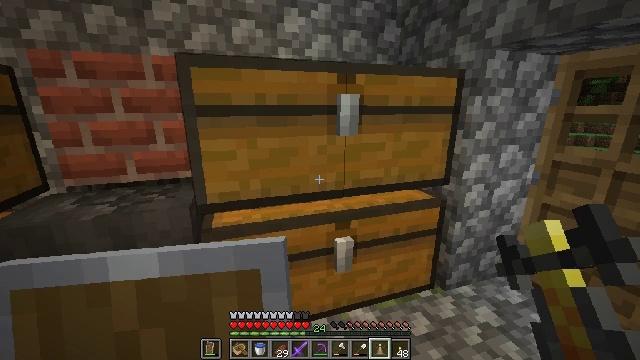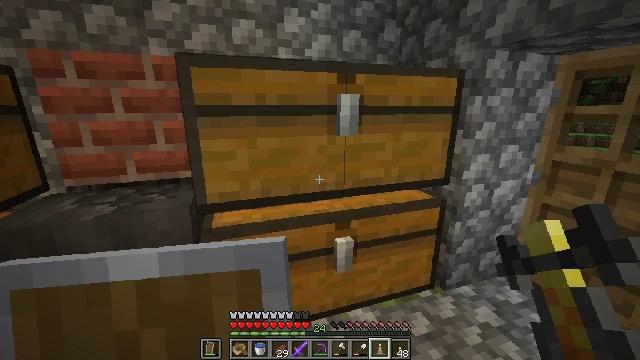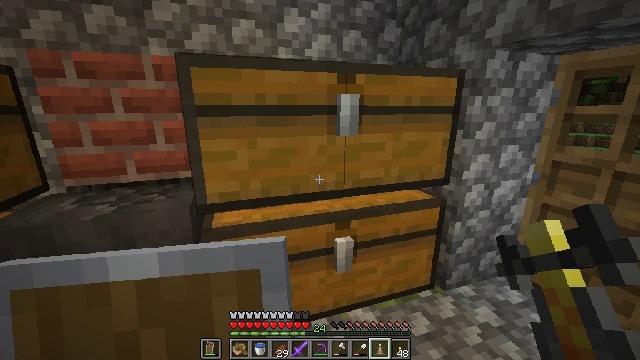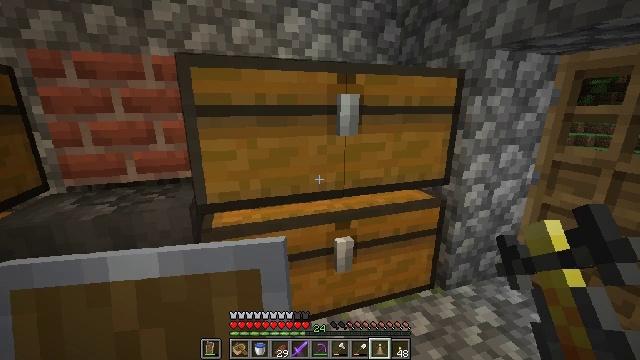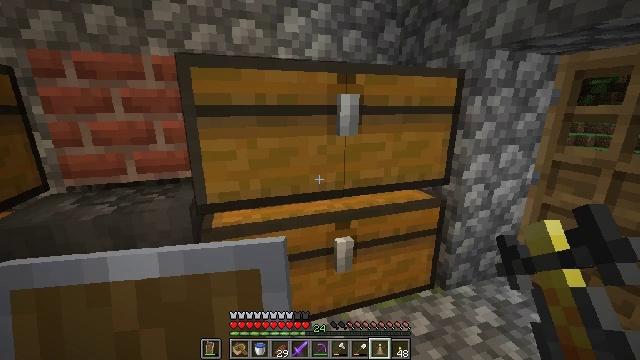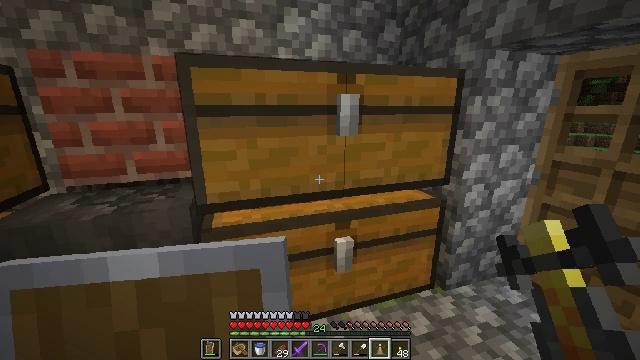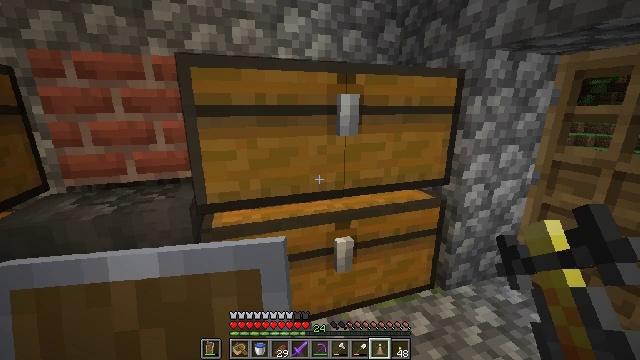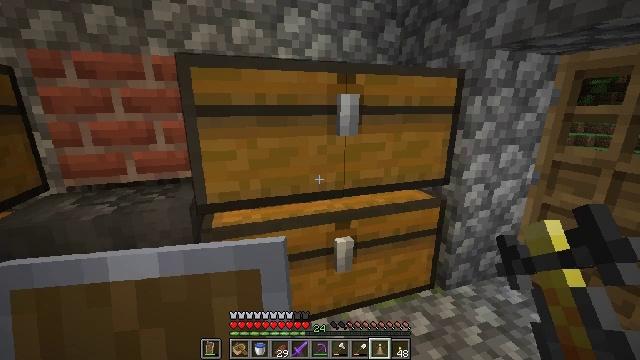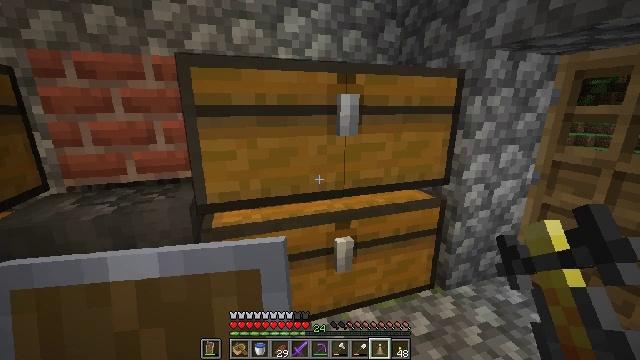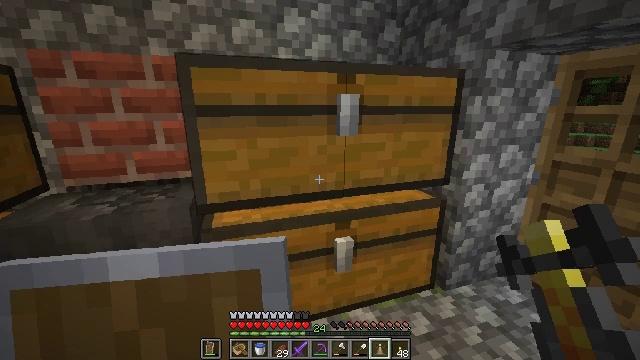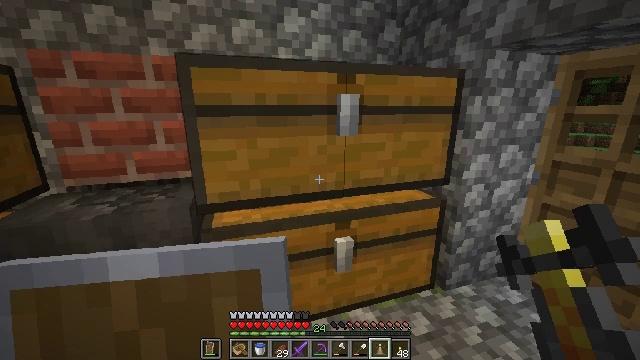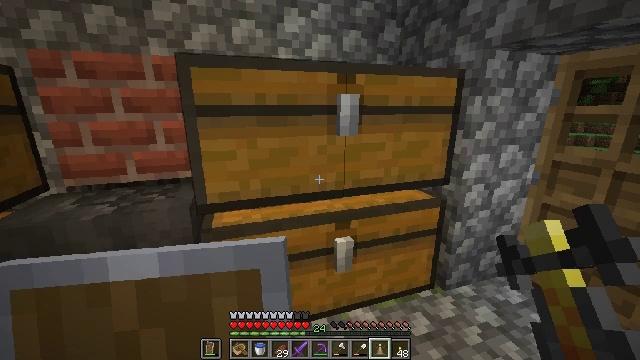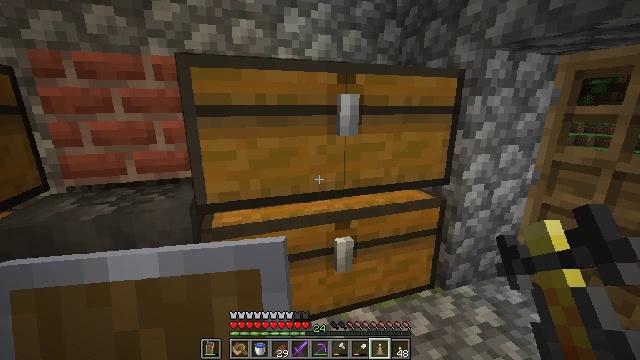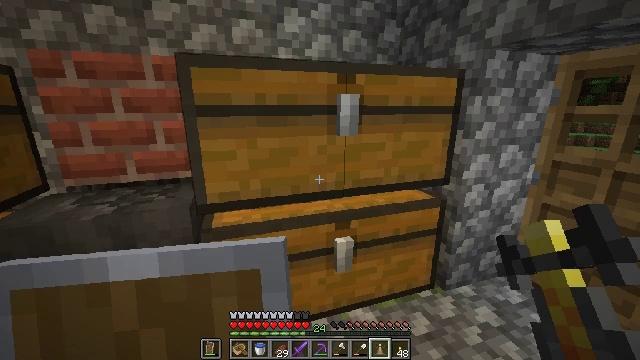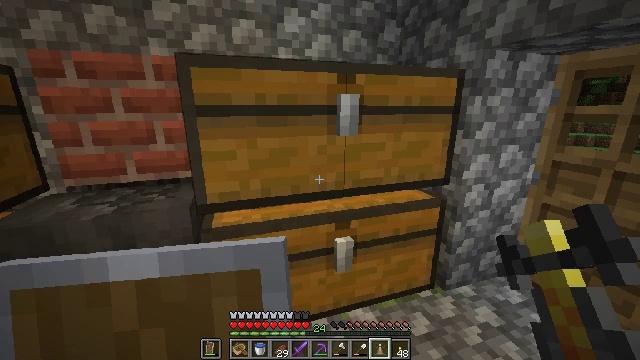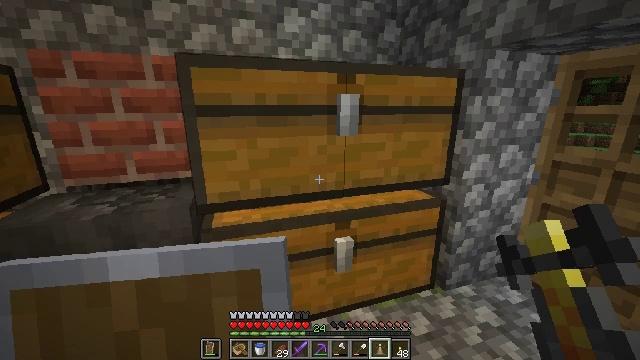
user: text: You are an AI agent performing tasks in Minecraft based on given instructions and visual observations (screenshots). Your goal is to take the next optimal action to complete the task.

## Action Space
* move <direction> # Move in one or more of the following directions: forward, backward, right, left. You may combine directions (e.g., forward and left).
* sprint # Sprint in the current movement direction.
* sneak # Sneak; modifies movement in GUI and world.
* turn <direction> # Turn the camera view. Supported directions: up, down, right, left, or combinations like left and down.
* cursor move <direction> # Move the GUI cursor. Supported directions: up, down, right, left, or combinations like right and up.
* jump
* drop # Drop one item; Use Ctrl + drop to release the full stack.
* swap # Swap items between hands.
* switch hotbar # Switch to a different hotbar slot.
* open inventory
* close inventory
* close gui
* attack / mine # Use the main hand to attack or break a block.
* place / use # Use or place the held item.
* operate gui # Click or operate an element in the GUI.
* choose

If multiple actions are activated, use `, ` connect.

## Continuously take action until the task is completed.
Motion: motion action
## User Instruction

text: Interact with the crafting table to craft a fletching table.
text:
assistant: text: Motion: no_op
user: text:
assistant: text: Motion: no_op
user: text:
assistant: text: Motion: no_op
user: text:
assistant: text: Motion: no_op
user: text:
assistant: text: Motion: no_op
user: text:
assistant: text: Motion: no_op
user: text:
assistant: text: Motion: no_op
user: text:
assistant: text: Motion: no_op
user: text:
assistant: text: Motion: no_op
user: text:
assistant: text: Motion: no_op
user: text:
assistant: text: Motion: no_op
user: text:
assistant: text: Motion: no_op
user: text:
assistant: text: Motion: no_op
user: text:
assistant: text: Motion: no_op
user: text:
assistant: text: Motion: no_op
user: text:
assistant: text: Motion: no_op
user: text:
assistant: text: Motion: no_op
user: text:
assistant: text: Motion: no_op
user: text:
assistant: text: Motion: no_op
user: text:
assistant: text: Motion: no_op
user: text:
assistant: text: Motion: no_op
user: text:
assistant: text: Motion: no_op
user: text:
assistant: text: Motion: no_op
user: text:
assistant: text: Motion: no_op
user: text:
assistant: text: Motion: no_op
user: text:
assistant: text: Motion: no_op
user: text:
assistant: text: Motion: no_op
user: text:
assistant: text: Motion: no_op
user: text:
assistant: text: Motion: no_op
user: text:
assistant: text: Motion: no_op